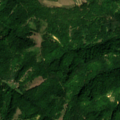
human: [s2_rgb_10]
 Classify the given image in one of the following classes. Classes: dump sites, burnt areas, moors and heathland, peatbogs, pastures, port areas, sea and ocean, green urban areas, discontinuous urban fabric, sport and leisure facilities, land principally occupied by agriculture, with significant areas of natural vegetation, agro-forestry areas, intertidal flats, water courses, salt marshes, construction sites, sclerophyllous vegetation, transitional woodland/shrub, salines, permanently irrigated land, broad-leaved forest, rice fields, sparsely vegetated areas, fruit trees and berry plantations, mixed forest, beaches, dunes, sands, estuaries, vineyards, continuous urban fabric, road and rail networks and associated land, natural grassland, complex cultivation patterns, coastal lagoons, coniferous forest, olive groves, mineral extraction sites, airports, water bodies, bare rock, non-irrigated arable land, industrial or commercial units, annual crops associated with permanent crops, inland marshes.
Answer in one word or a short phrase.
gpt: complex cultivation patterns, land principally occupied by agriculture, with significant areas of natural vegetation, broad-leaved forest, transitional woodland/shrub